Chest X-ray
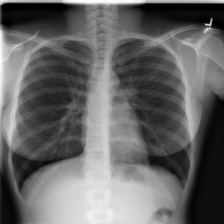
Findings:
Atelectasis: negative
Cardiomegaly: negative
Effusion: negative
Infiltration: negative
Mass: negative
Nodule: negative
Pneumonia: negative
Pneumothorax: negative
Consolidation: negative
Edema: negative
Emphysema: negative
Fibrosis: negative
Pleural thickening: negative
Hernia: negative